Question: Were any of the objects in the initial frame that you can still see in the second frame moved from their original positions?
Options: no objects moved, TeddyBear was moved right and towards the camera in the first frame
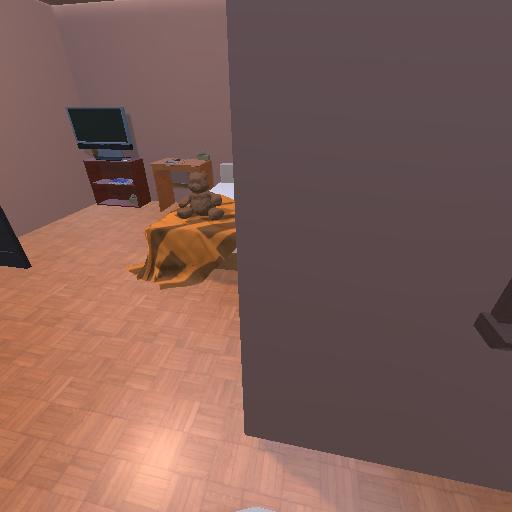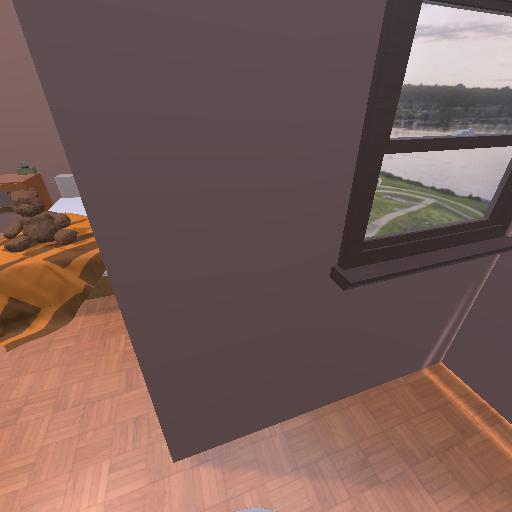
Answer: no objects moved